Question: In GTK+, how to remove this dotted border around a GtkButton, which gets drawn after we click the button?

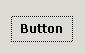
Answer: This is the "focus" indicator. To get rid of this, remove support for keyboard-controlled focus from the button, like this:
'''
GTK_WIDGET_UNSET_FLAGS(GTK_WIDGET(button), GTK_WIDGET_CAN_FOCUS);
'''